Question: I want to change the size of the icons but i dont know how. I have seen posts where people fix that but i dont understand them. Can you help me with my code?
'''
<?xml version="1.0" encoding="utf-8"?>
'''
'''
<item
android:id="@+id/page_1"
android:enabled="true"
android:icon="@drawable/casa"
android:title="skere"/>
<item
android:id="@+id/page_2"
android:enabled="true"
android:icon="@drawable/map10"
android:title="skere2"/>
<item
android:id="@+id/page_3"
android:enabled="true"
android:icon="@drawable/oferta_ic"
android:title="skere3"/>
<item
android:id="@+id/page_4"
android:enabled="true"
android:icon="@drawable/calendario"
android:title="skere4"/>
'''
I want this icons to be bigger

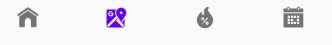
Answer: In the 'NavigationView' you can use the 'itemIconSize' attribute. The default value is '24dp'.
Something like:
'''
<com.google.android.material.navigation.NavigationView
app:itemIconSize="32dp"
..>
'''
You can also use a custom style:
'''
<style name="MyNavigationView" parent="Widget.MaterialComponents.NavigationView">
<item name="itemIconSize">...</item>
</style>
'''
and then:
'''
<com.google.android.material.navigation.NavigationView
style="@style/MyNavigationView"
..>
'''
Standard:
<URL>
After:
<URL>